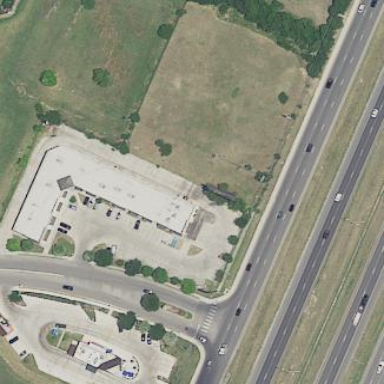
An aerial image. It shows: Strip mall building.